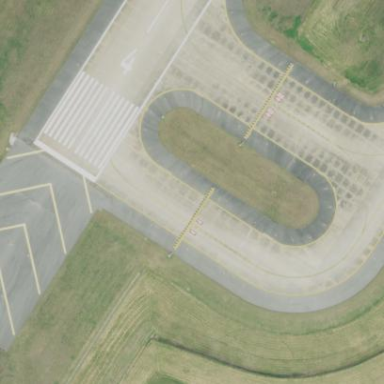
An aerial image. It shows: View of taxiway at the airport.